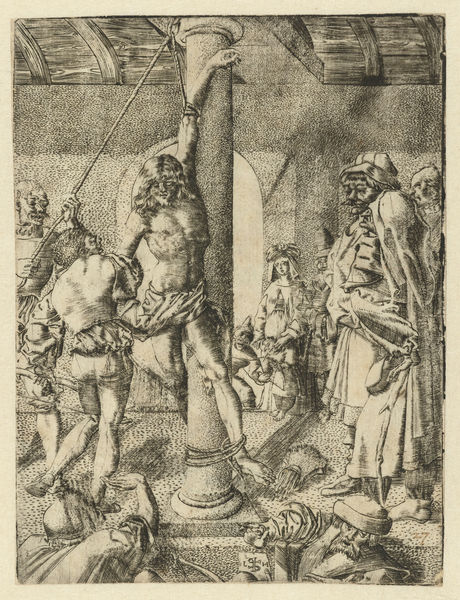
Titel: Martelaarschap van de heilige Sebastiaan
Künstler: Monogrammist LH (Nederlanden)
Standort: Amsterdam
Institution: Rijksmuseum
Schlagwörter: christ, gravure, durer, dürer, saint-antoine, écartèlement